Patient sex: M
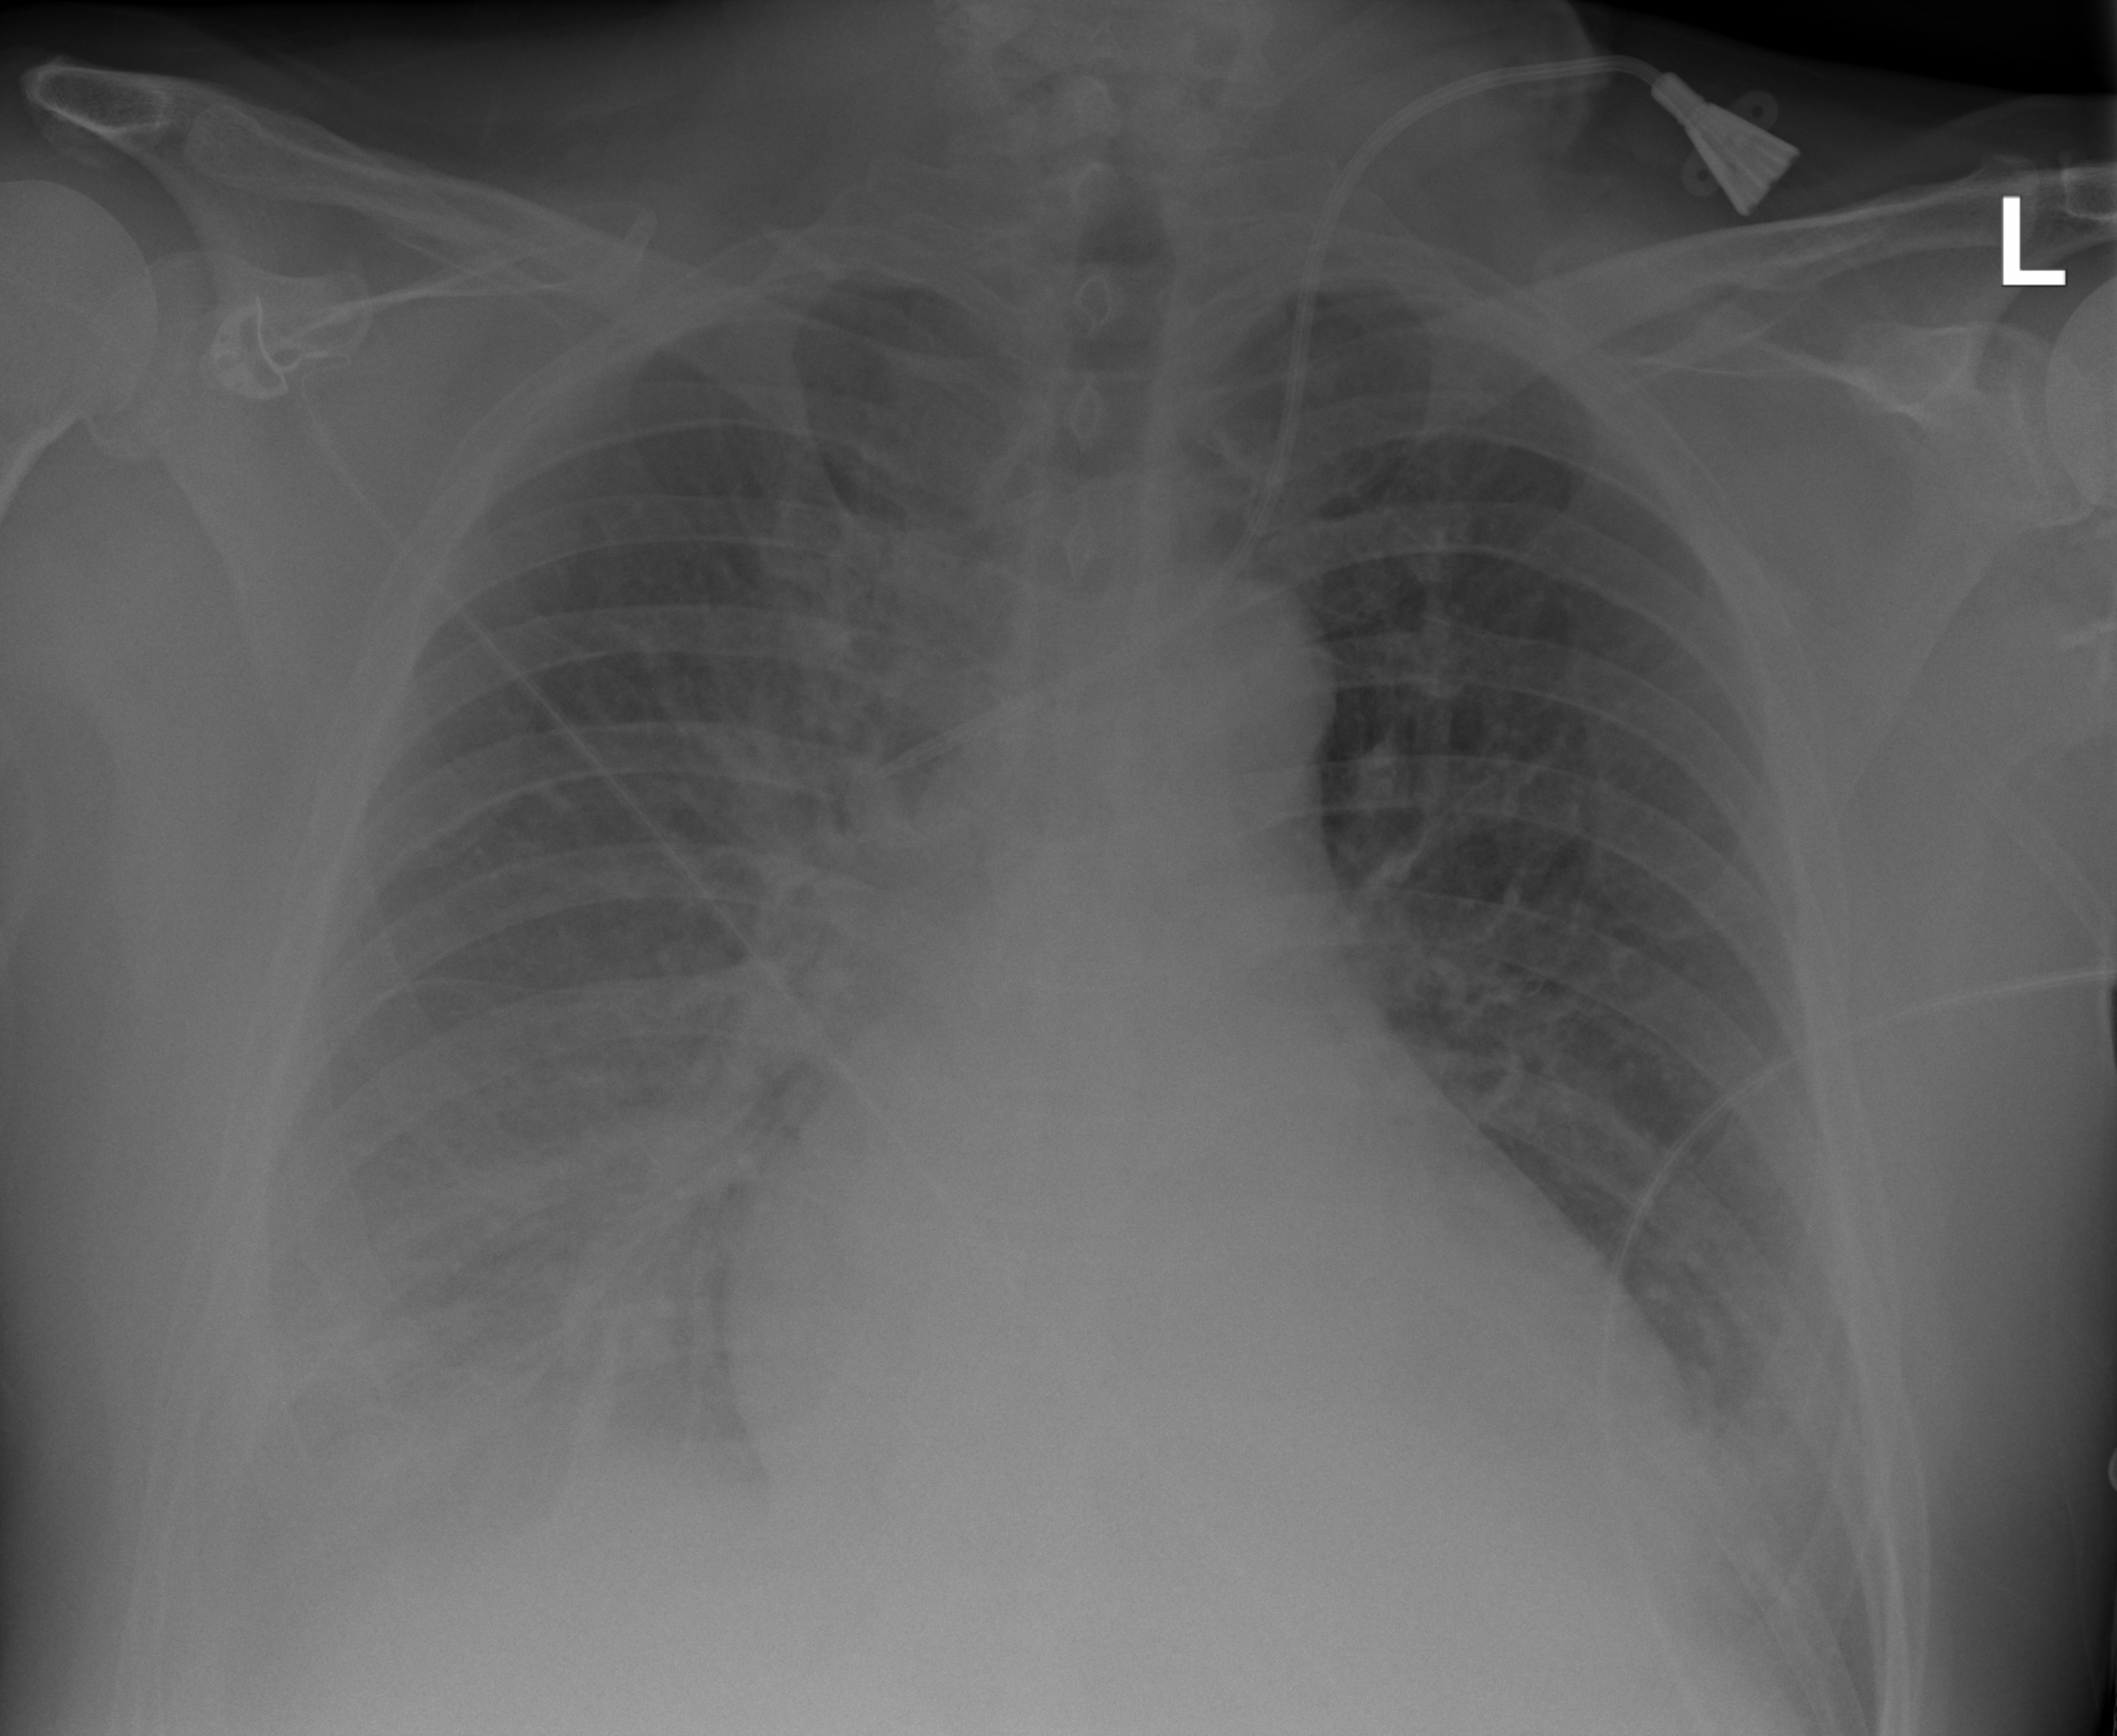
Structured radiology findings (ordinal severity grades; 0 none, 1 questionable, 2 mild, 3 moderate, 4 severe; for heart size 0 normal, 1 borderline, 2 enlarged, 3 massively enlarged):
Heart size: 2
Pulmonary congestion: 2
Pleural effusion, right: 2
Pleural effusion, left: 2
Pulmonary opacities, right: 2
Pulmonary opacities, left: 0
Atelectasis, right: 2
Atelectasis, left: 2